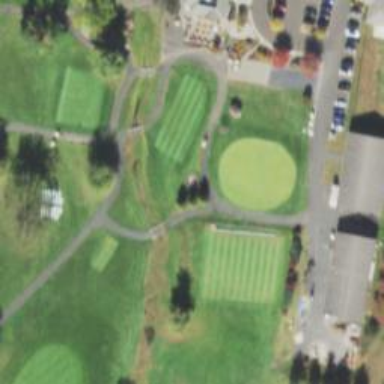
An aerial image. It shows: Golf cartpath that is also road path.